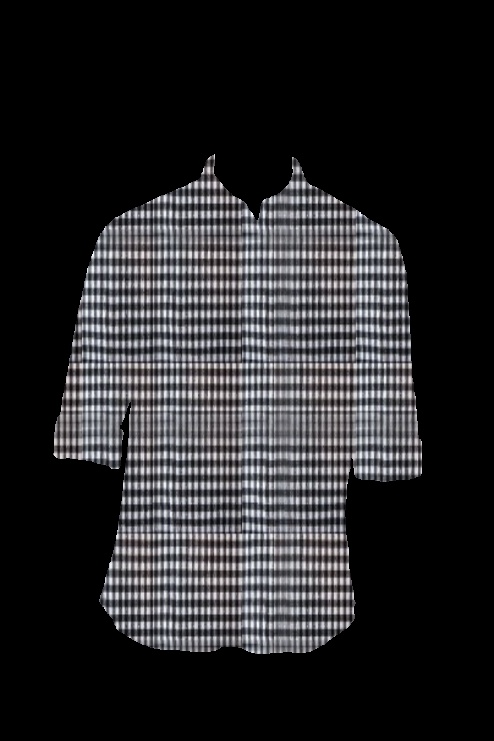
black white check tee